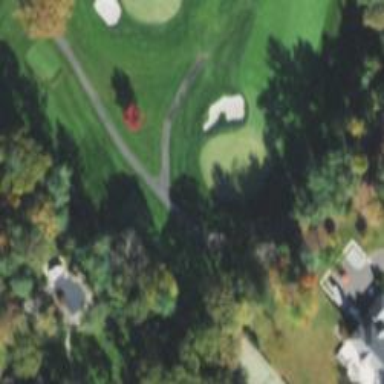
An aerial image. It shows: Pathway for golfing.